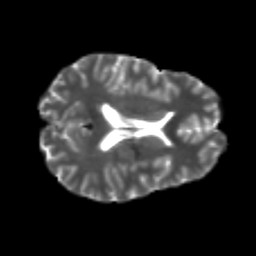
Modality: T2w
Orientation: axial
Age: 24
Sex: male
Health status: healthy
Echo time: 0.074 s